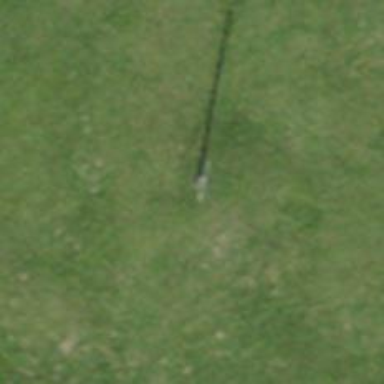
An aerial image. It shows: Minor power line.